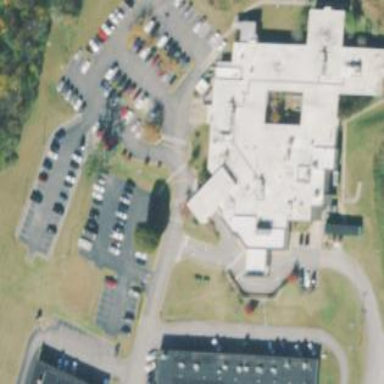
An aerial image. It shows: Healthcare facility identified as hospital.